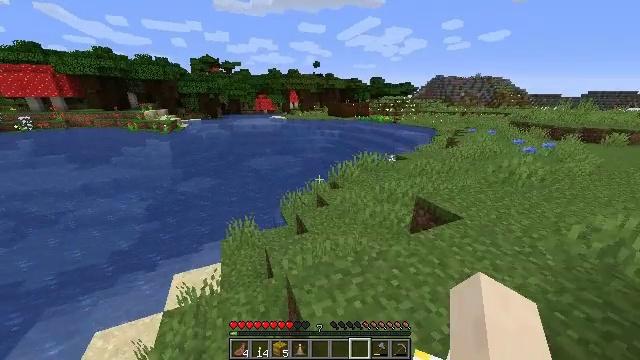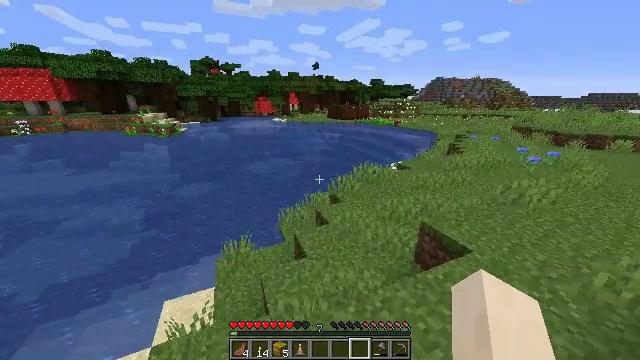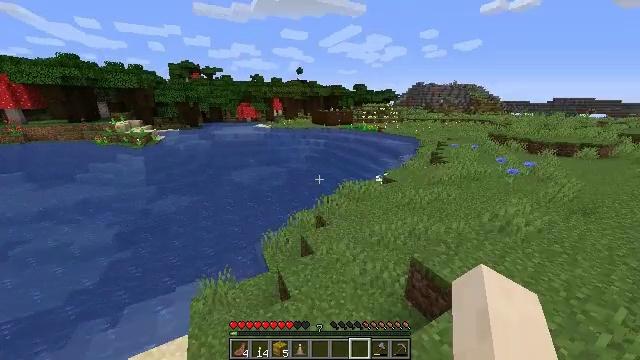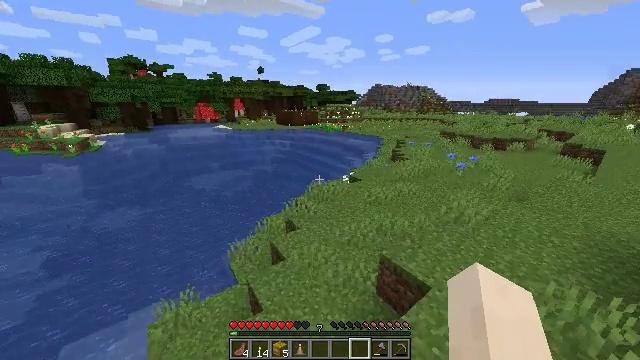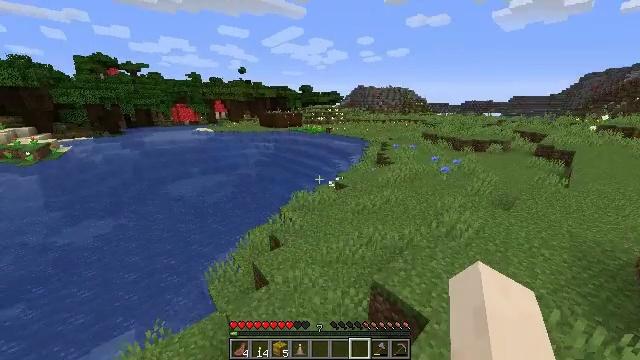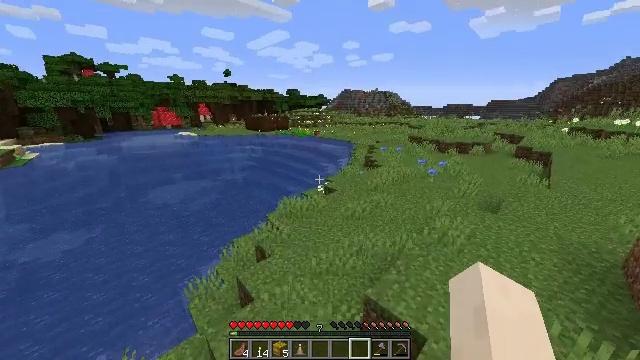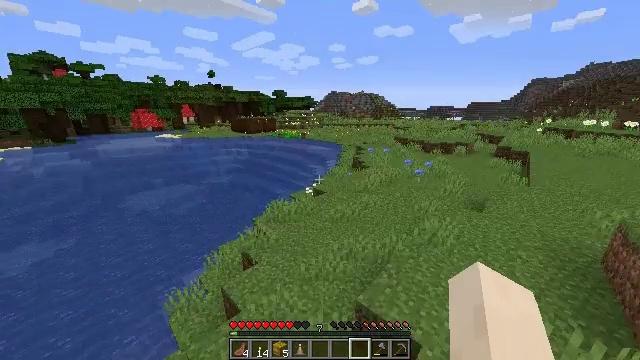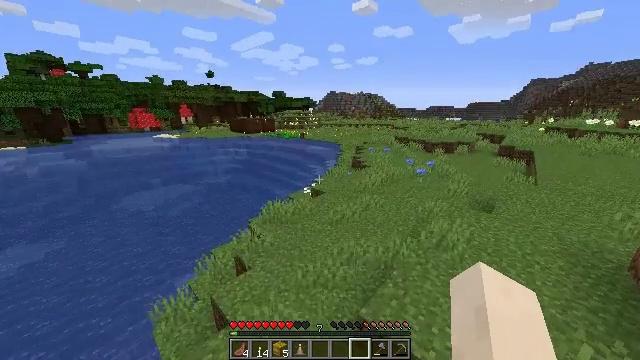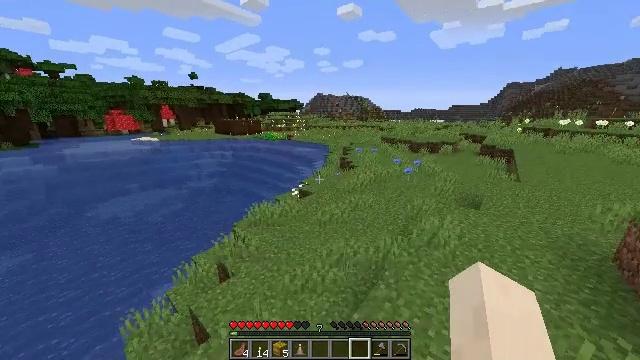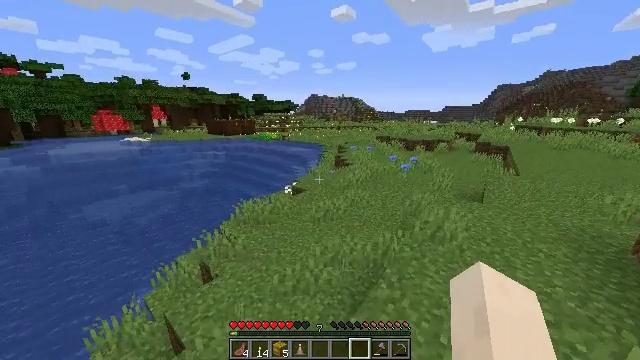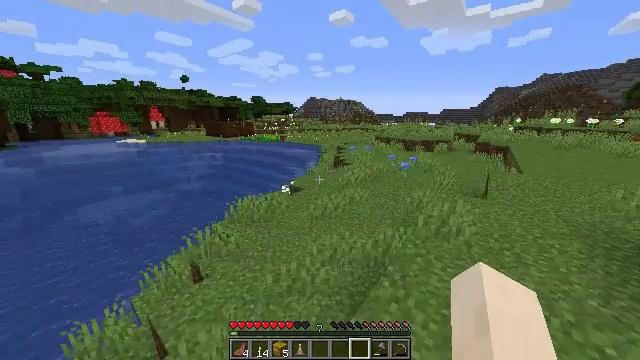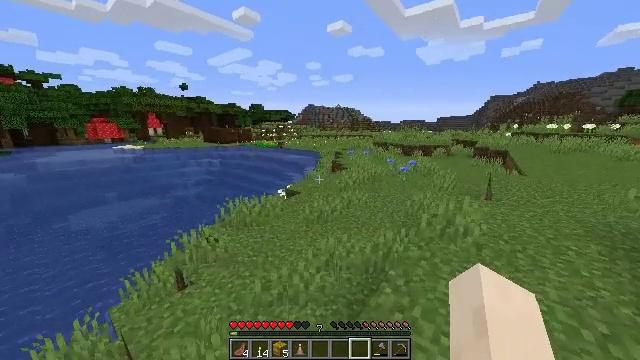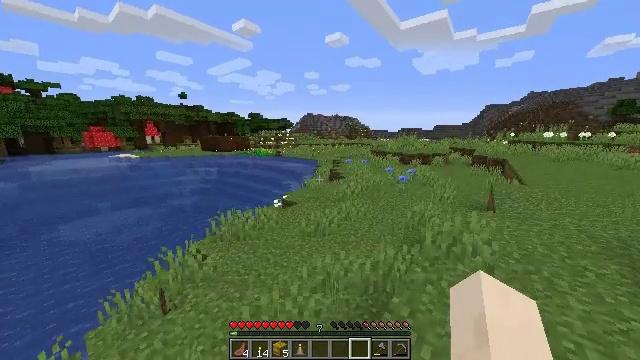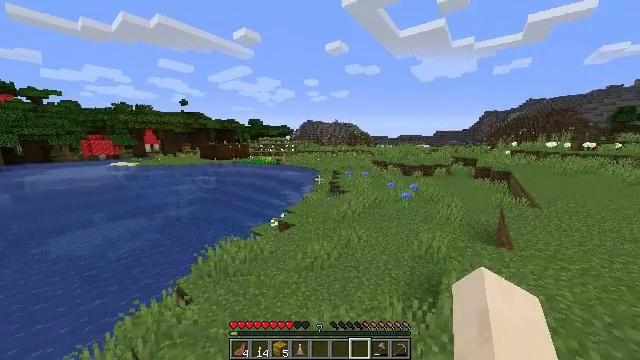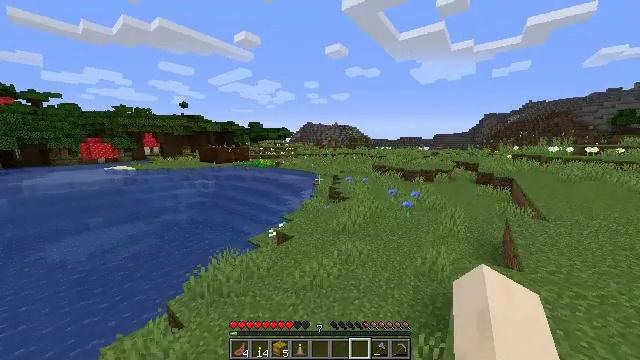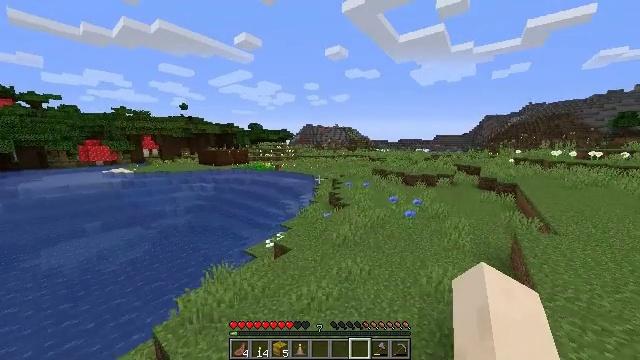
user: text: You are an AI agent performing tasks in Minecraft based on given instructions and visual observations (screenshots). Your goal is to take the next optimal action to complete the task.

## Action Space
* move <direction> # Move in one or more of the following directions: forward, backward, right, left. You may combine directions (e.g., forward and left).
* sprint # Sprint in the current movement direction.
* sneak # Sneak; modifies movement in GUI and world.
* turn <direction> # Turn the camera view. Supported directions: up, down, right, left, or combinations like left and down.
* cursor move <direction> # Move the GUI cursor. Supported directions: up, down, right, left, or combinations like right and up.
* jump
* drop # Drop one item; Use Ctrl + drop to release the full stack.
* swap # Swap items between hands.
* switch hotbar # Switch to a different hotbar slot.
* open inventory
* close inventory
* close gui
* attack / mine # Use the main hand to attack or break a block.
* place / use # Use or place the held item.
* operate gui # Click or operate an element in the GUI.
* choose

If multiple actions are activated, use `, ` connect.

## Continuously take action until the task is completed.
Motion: motion action
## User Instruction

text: Get a dark oak pressure plate at the crafting table using dark oak planks.
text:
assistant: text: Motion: move forward and move right, sprint, jump
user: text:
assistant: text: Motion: move forward and move right, sprint, turn right, jump
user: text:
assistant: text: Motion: move forward and move right, sprint, turn right, jump
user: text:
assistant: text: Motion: move forward and move right, sprint, turn right, jump
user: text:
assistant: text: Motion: move forward and move right, sprint, turn right, jump
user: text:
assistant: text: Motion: move forward and move right, sprint, turn right, jump
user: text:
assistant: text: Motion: move forward and move right, sprint, jump
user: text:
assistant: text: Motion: move forward and move right, sprint, turn right, jump
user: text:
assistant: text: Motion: move forward and move right, sprint, turn right, jump
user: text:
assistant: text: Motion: move forward and move right, sprint, jump
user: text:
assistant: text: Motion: move forward and move right, sprint, turn up, jump
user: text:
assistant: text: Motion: move forward, sprint, turn up, jump
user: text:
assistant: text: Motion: move forward, sprint, turn up, jump
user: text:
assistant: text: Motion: move forward, sprint, jump
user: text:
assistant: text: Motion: move forward, sprint, jump
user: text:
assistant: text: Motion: move forward, sprint, jump
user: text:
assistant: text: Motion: move forward, sprint, jump
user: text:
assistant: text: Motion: move forward, sprint, jump
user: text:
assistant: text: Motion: move forward, sprint, jump
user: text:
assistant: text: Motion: move forward, sprint, jump
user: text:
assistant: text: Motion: move forward, sprint, jump
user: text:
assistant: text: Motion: move forward, sprint, jump
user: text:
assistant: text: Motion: move forward, sprint, jump
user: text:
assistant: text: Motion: move forward, sprint, jump
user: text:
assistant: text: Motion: move forward, sprint, jump
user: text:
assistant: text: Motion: move forward, sprint, jump
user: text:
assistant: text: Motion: move forward, sprint, jump
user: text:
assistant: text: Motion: move forward, sprint, jump
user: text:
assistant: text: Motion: move forward, sprint, jump
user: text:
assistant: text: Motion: move forward, sprint, jump